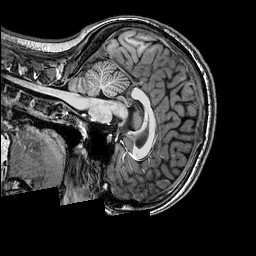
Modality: T1w
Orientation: sagittal
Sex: female